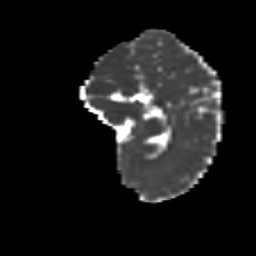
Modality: MD
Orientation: sagittal
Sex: female
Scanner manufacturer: siemens
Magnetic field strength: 3 T
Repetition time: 5 s
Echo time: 0.071 s